Interaction volume radius: 10 \u00c5
Interaction volume height: 20 \u00c5
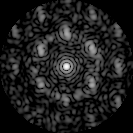
Disorder parameter: 0.6311